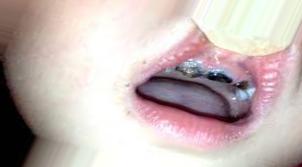
Condition: Caries